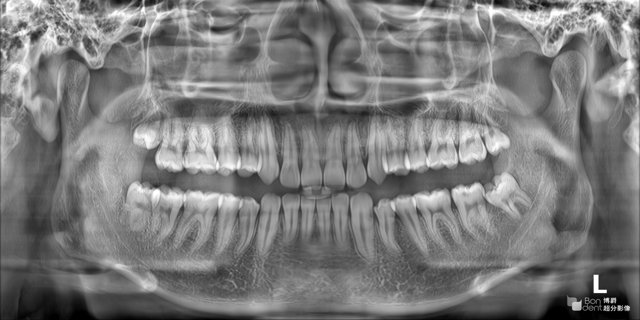
adult